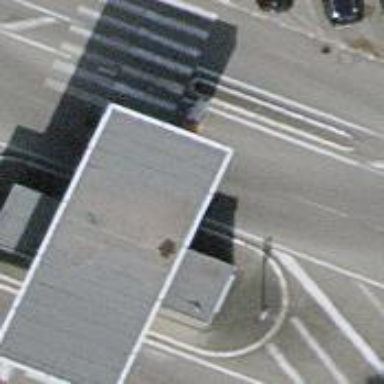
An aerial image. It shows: Marked crossing on the road.